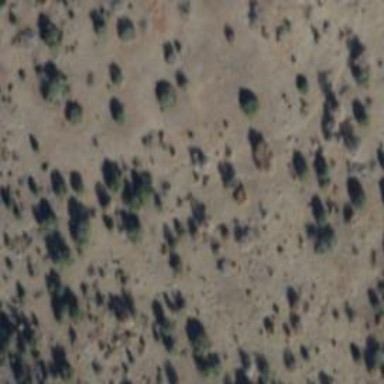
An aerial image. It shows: Patch of scrub vegetation.